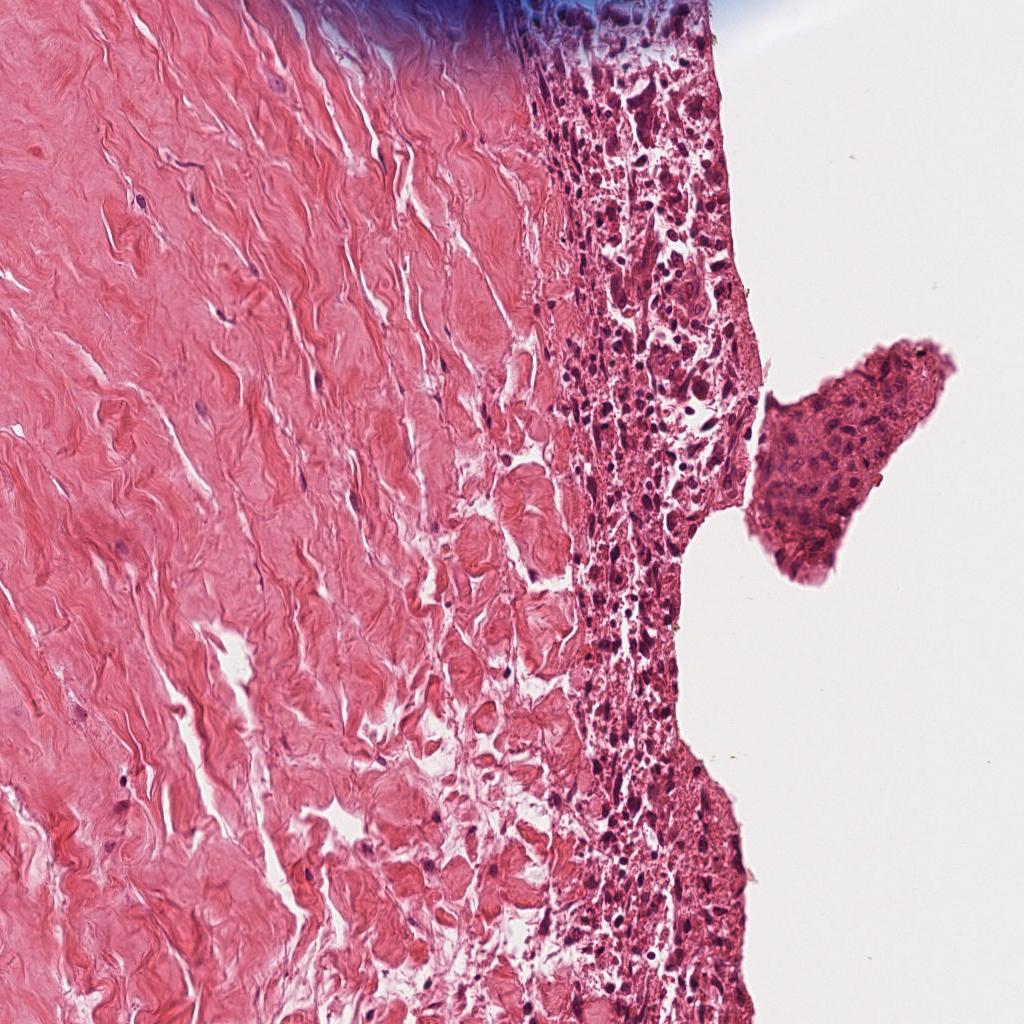
Label: Non-Tumor